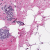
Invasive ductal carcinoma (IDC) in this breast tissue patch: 0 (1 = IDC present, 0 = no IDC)